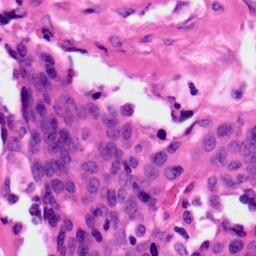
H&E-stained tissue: Ovarian